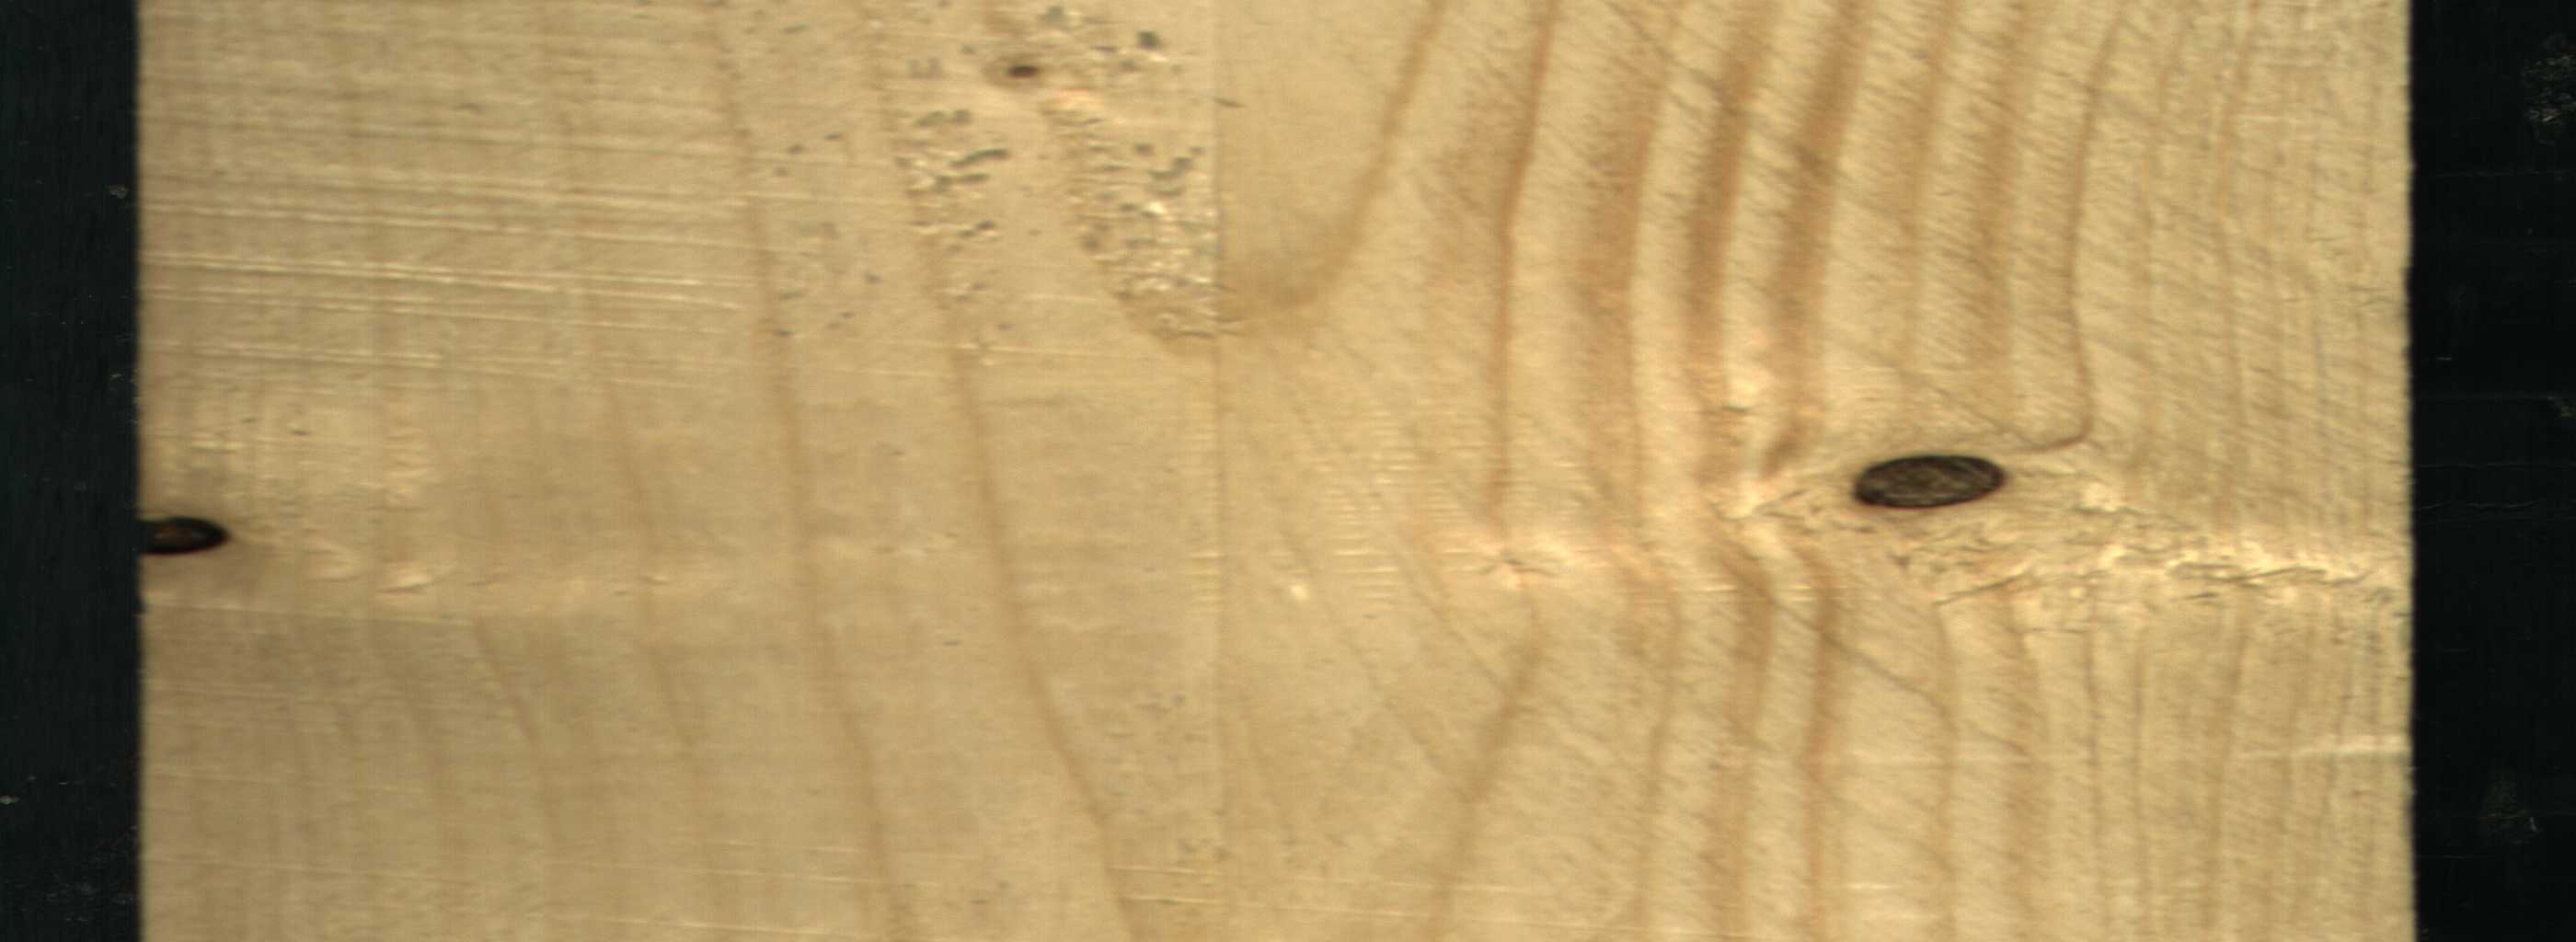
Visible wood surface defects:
Knot_missing
Dead_Knot
Live_Knot